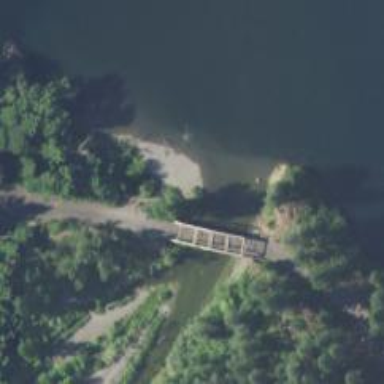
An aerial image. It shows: Truss bridge for cyclists with asphalt surface.